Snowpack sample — Buffalo Mountain, Silverthorne, Colorado, USA (1/25/25, 10:11 AM MST)
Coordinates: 39.6222, -106.1139
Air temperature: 22 °F
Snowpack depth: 110 cm
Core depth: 40 cm
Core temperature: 46.4 °F
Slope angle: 12°, slope face: 102°
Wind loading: high
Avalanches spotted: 0
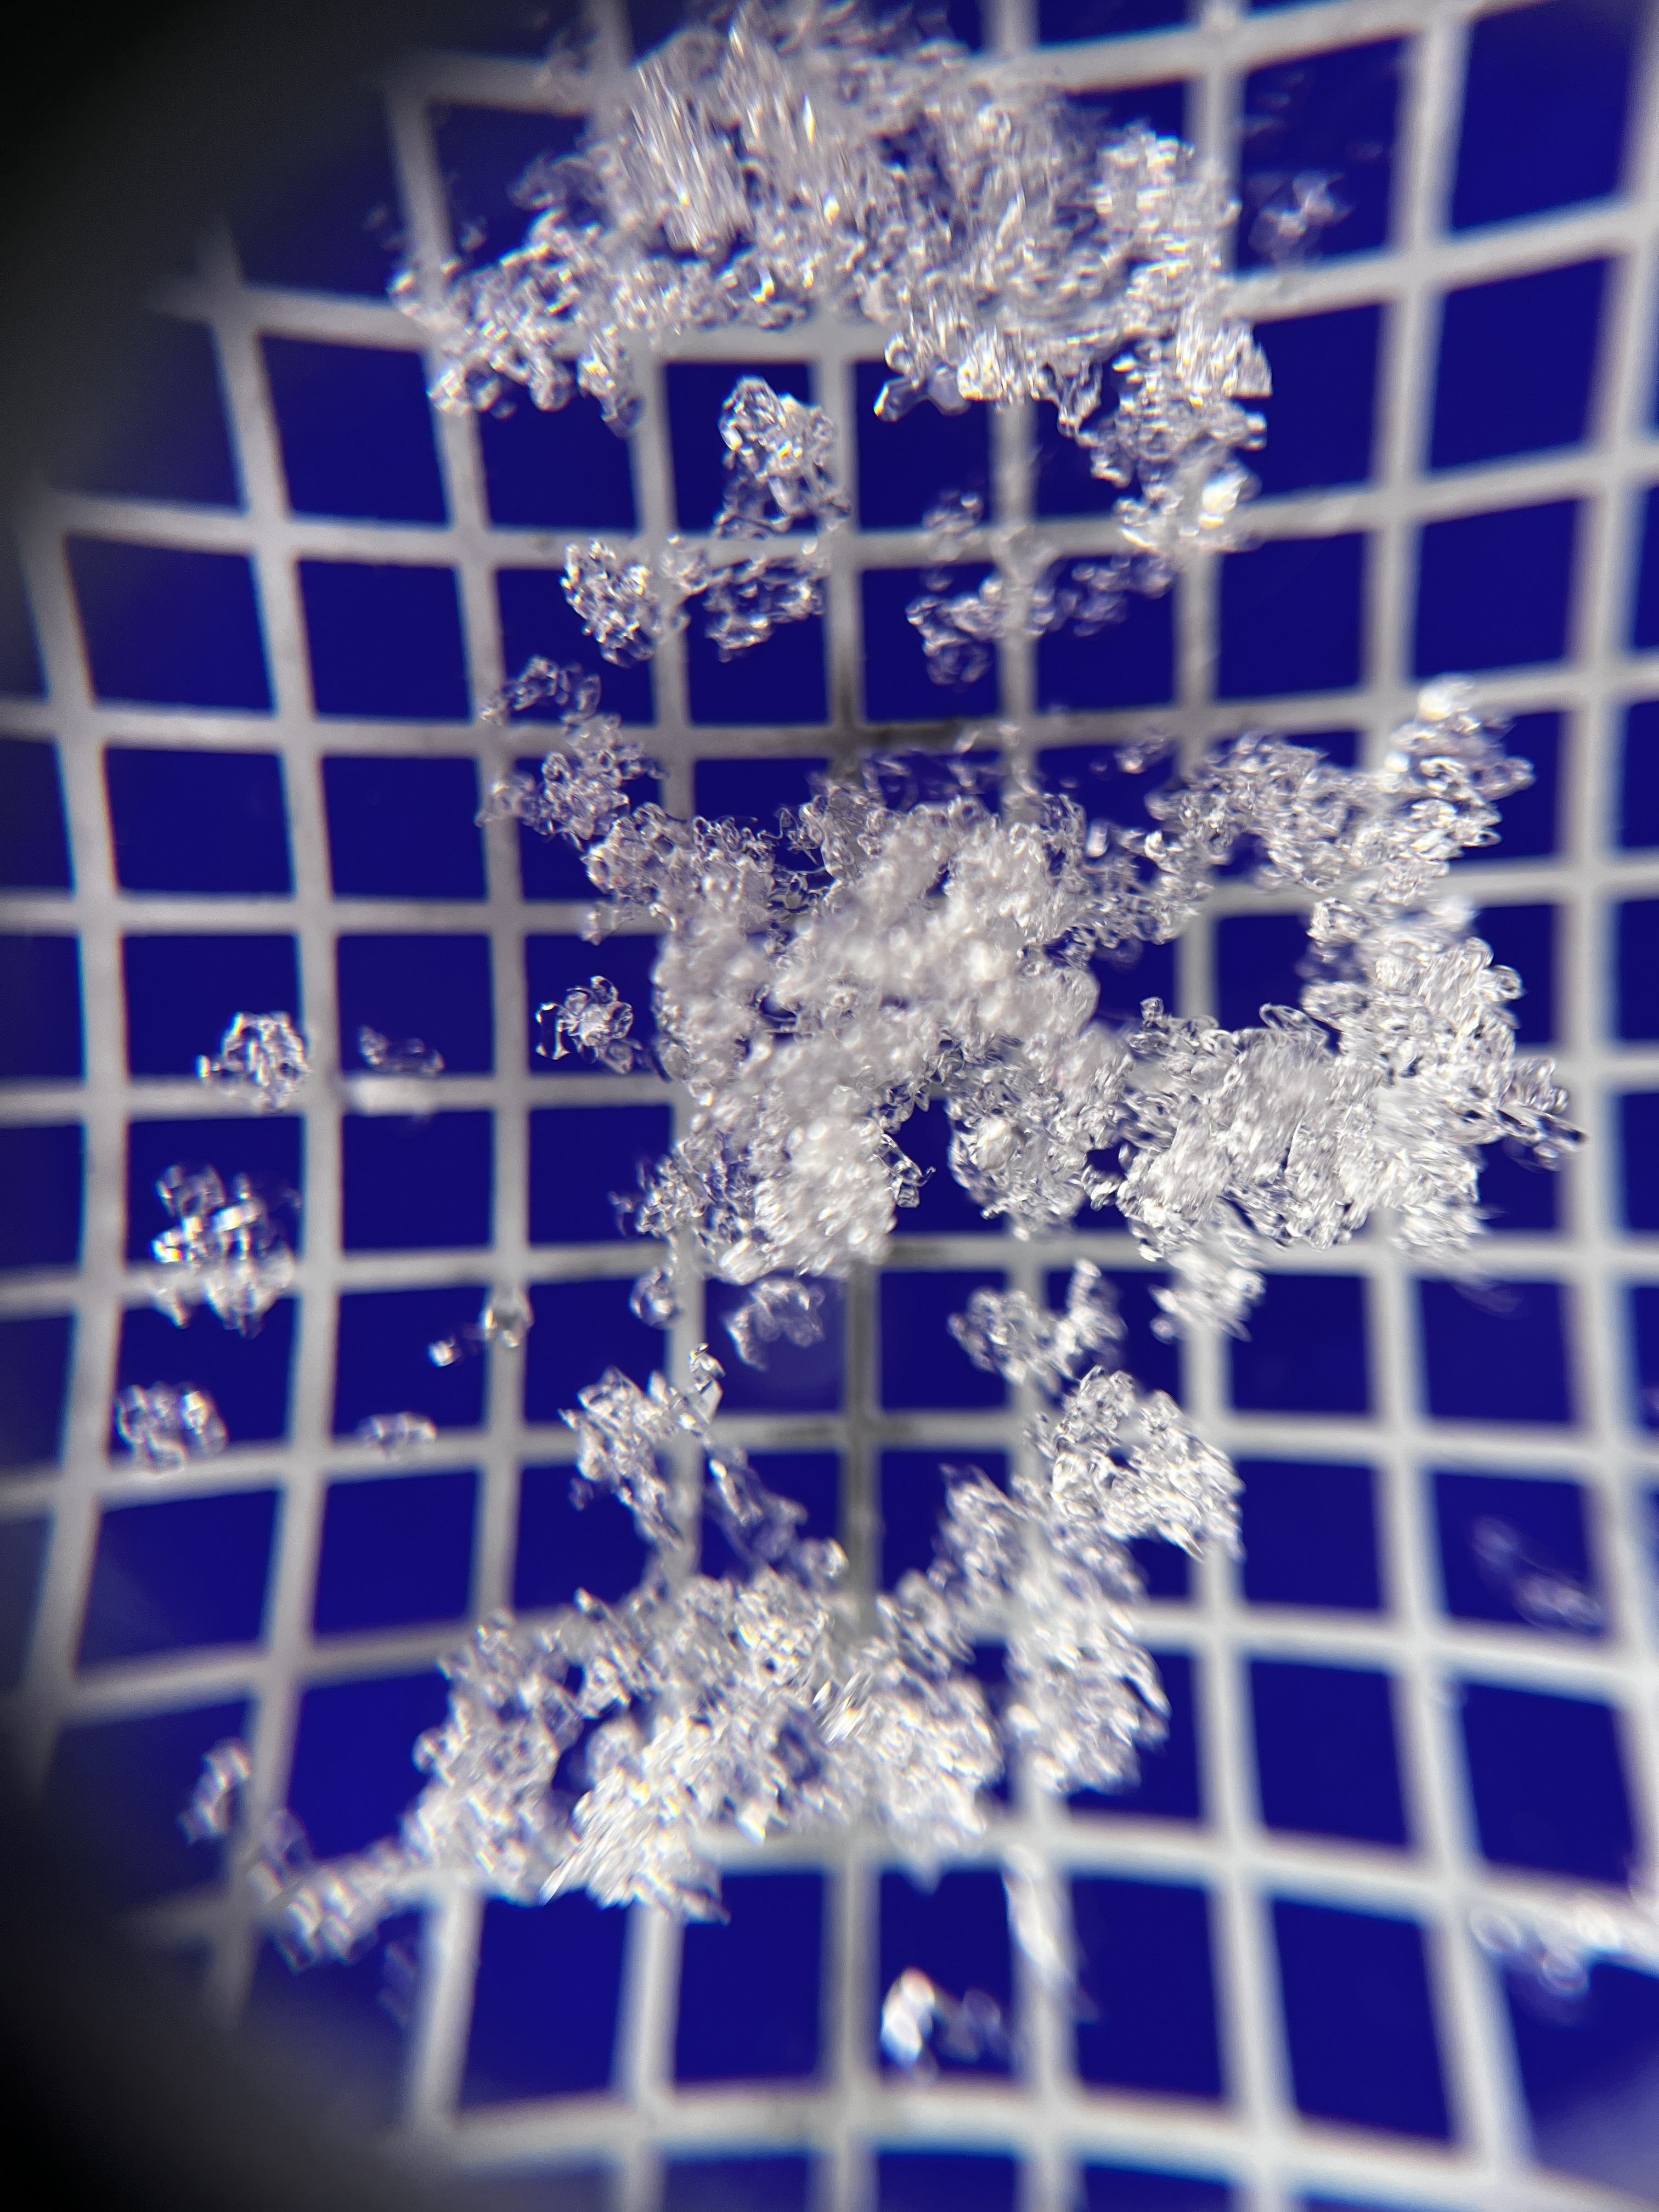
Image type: magnified_profile
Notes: No avalanches nearby, collected on the outskirts of a fire break 15 meters from the treeline, on way to Buffalo and Red Mountain